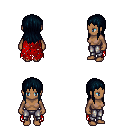
a pixel art fantasy rpg character, female body template, human, dark skin, red tattered cape, metal pants, raven unkempt hairstyle, four views (front, back, left, right), 2x2 character sprite sheet, small pixel art, hard edges, no anti-aliasing